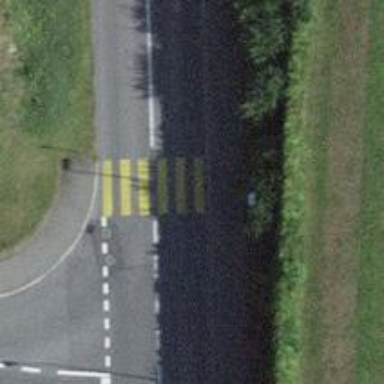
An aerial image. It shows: Marked crossing with zebra stripes on the road.